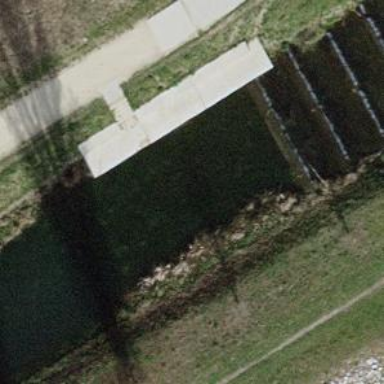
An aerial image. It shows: Set of concrete steps.